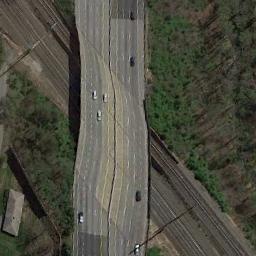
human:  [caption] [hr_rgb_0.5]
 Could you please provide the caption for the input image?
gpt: Here are two parallel overpasses, And there are many cars on the overpasses .

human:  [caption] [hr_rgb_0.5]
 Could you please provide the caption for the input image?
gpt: Many trees are beside the overpass .

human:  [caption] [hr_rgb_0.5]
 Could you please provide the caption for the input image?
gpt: The overpass is next to some trees with some cars .

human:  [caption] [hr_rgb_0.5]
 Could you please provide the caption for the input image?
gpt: The cross-line overpass is over the road on the green space .

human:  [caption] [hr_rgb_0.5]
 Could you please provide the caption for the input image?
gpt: There are some green trees around the overpass .